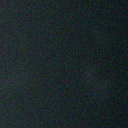
Screen state: off